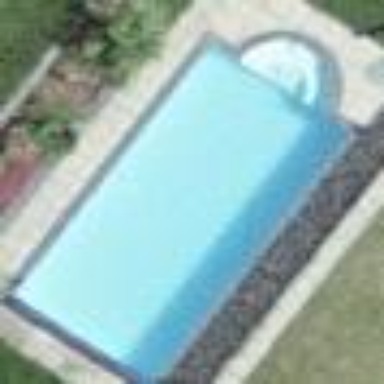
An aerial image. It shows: Outdoor swimming pool in leisure land.